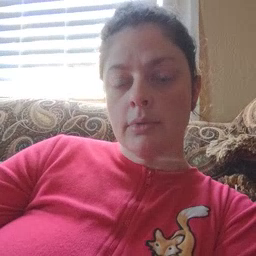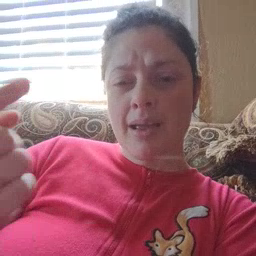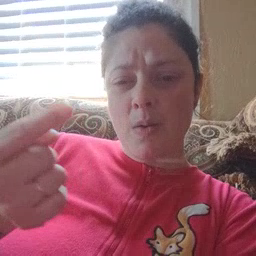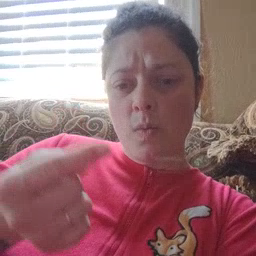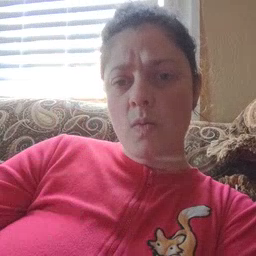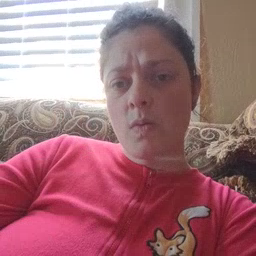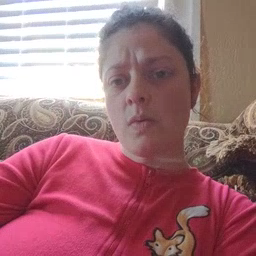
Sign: owie